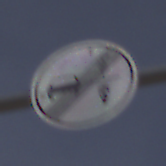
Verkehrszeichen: EndeVerbotUeberholenEinspurigeFahrzeuge
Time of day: MorningAfternoon
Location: Outdoor (Nature)
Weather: PartlyCloudy
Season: NotSpecified
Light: Natural